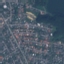
Label: Residential